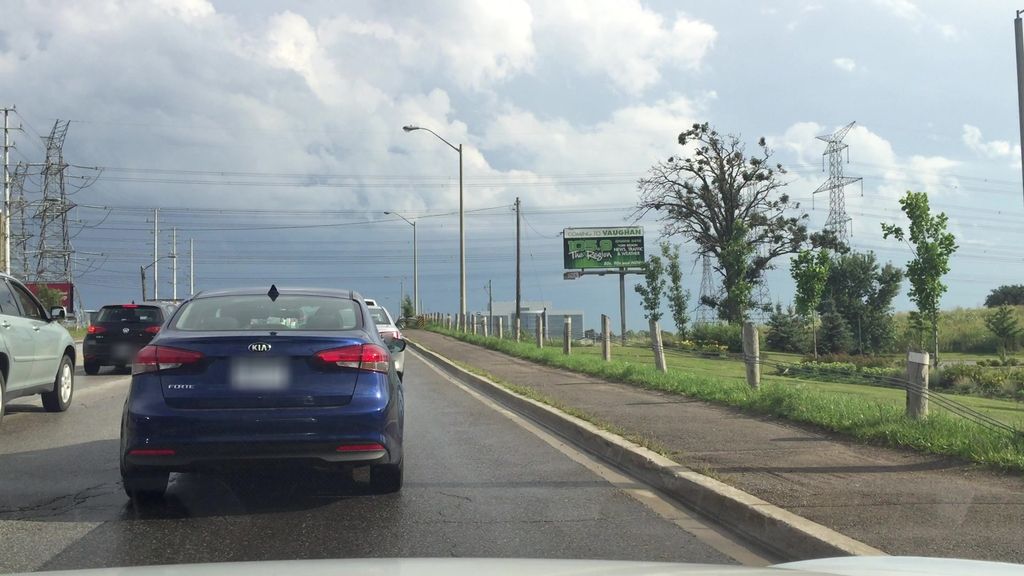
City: toronto